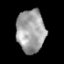
Tissue: prostate
Cell type: Epithelial cells
Senescence score: 0.2926
Nuclear area (px): 1184
Mean DAPI intensity: 161.366